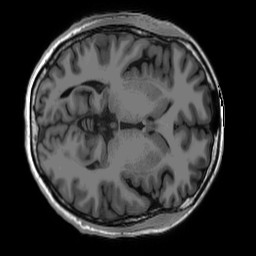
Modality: T1w
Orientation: axial
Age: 32
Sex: female